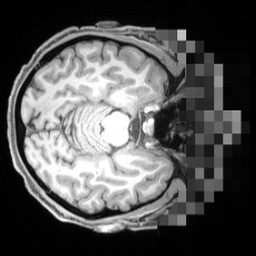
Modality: T1w
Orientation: axial
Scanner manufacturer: siemens
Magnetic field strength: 3 T
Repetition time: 2.55 s